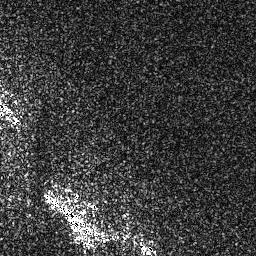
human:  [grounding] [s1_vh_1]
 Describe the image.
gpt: In the satellite image, there is  <ref>1 large ship </ref> <box>[[17, 76, 37, 95, 0]]</box> located at bottom left.